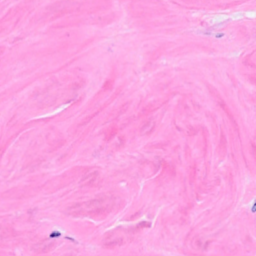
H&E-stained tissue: Breast